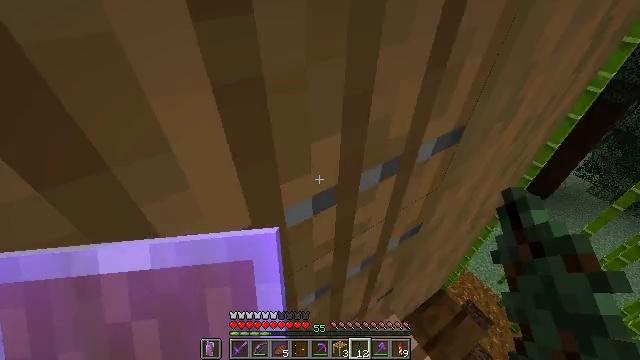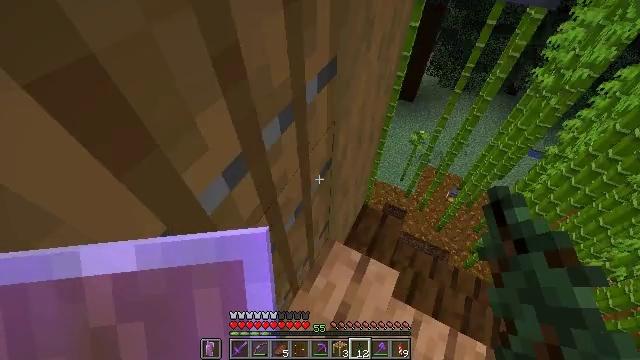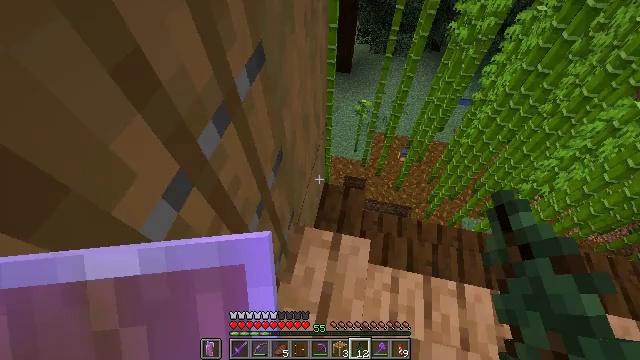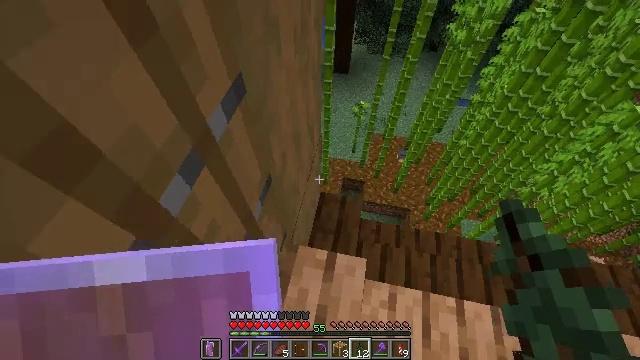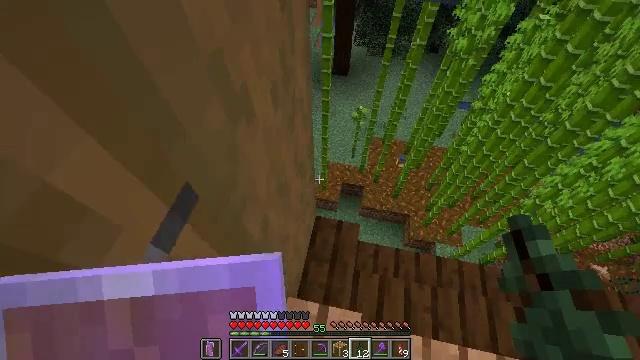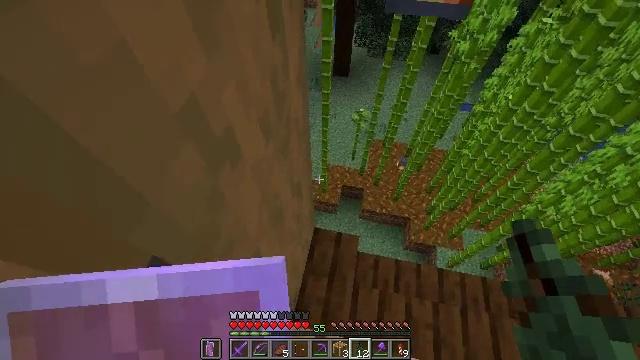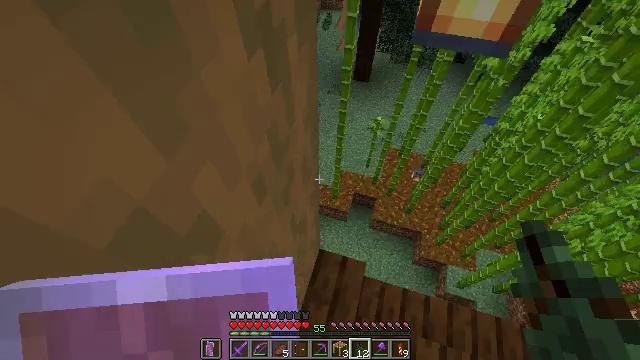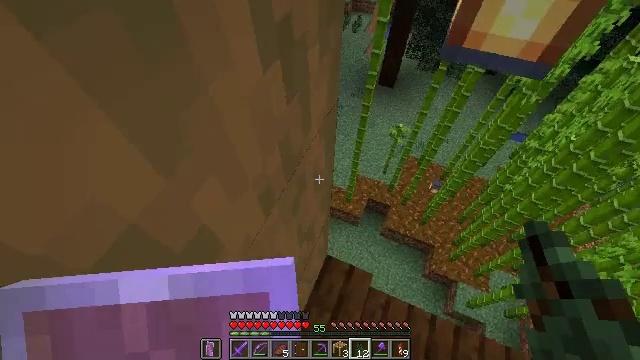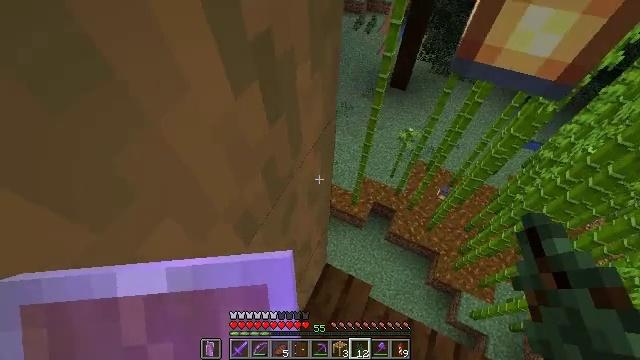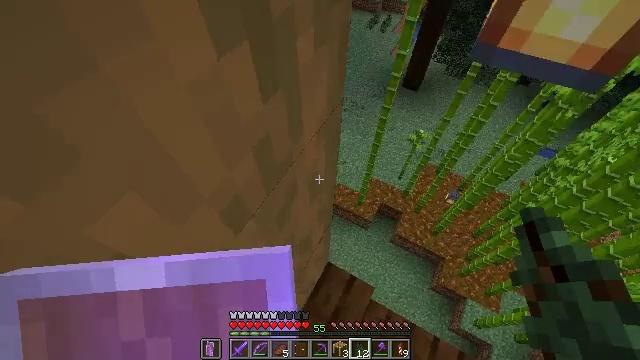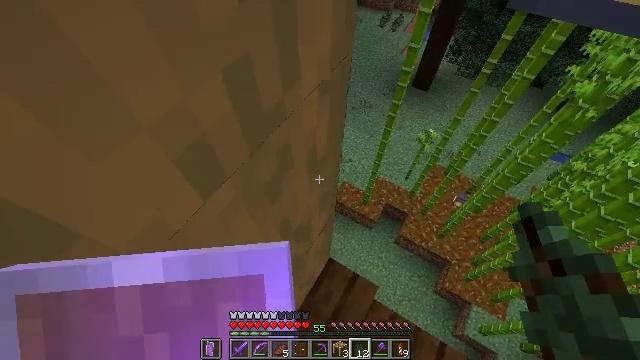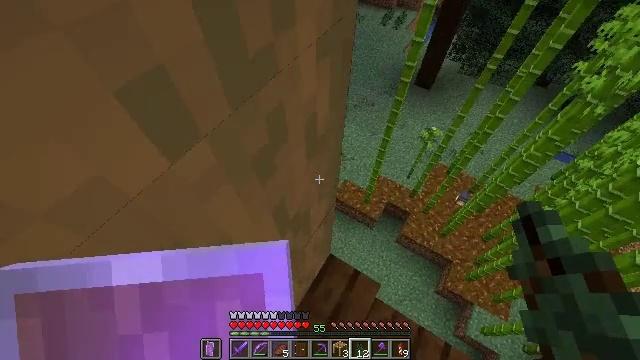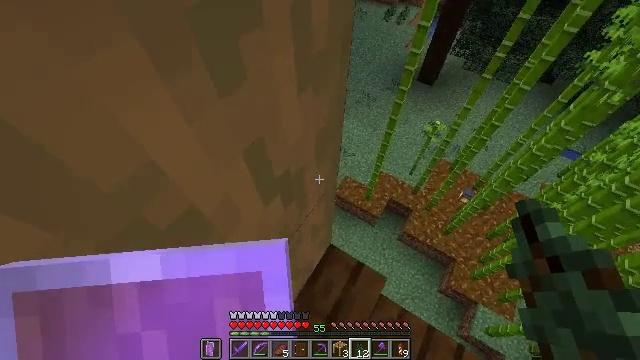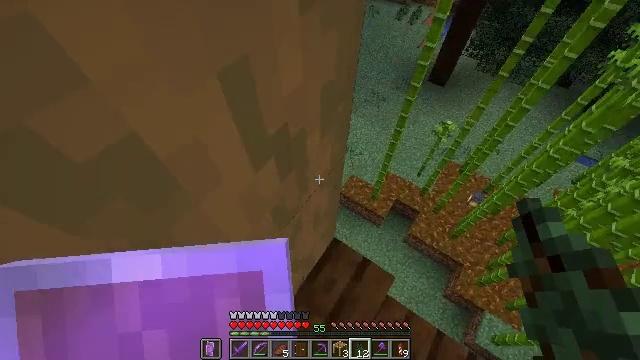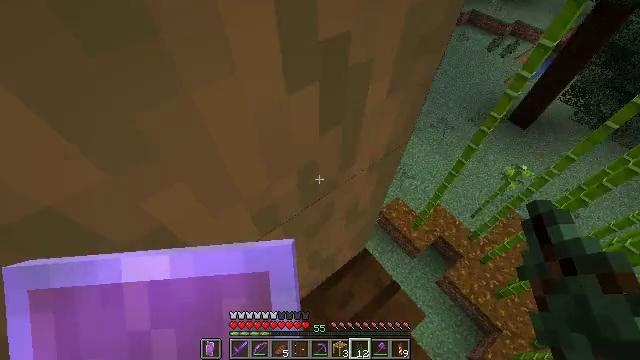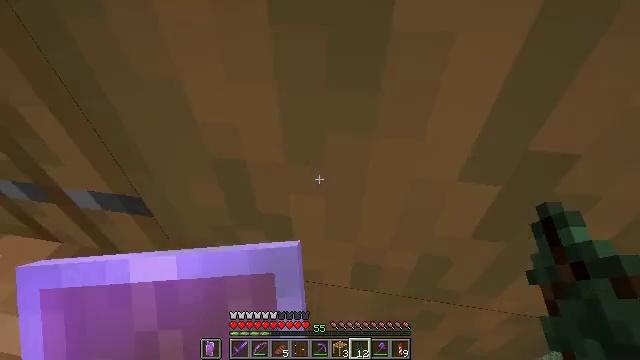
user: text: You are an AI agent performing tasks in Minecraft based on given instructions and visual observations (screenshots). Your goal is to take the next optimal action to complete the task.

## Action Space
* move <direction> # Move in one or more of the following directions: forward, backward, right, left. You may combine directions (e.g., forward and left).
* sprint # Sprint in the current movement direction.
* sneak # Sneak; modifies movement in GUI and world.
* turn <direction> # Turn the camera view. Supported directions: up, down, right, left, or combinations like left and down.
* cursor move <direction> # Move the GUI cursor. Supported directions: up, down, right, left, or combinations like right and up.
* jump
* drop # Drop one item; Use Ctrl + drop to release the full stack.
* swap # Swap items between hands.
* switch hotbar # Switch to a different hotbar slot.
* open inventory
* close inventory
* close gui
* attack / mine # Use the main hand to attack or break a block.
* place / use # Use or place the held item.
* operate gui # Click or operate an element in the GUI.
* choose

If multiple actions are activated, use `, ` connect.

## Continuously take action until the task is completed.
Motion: motion action
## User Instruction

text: Break the brown shulker box to pick it up.
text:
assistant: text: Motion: turn right and down
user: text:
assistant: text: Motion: move forward, turn right and down
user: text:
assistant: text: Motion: move forward
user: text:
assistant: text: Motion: move forward
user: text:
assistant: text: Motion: move forward
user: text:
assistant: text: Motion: move forward, turn left
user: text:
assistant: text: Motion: turn left
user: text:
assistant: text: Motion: turn left
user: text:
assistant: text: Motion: turn left
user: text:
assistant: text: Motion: turn left
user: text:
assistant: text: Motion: no_op
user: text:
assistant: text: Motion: no_op
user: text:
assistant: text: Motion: turn left
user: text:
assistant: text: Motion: turn left and up
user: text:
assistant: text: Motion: turn left and up
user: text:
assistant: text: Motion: turn left and up
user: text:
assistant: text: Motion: turn left and up
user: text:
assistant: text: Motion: move forward, turn left and up
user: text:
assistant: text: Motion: move forward, turn left and up
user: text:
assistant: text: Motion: move forward, turn left and up
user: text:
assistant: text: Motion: move forward, turn left and up
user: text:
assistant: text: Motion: move forward, turn left and up
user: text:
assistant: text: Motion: move forward, turn left and up
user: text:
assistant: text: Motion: move forward, turn left
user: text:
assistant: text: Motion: move forward
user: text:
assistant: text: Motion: move forward, turn right and up
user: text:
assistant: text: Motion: move forward, turn right and up
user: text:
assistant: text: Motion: move forward
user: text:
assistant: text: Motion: move forward
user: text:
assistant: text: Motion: move forward